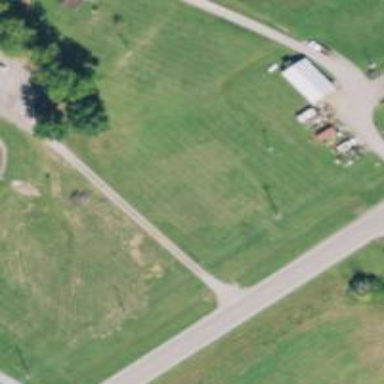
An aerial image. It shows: Driveway leading to service road.